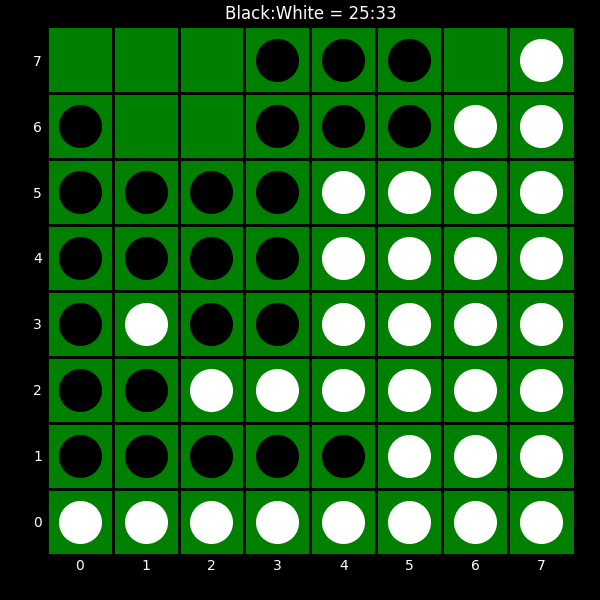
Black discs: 25
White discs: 33